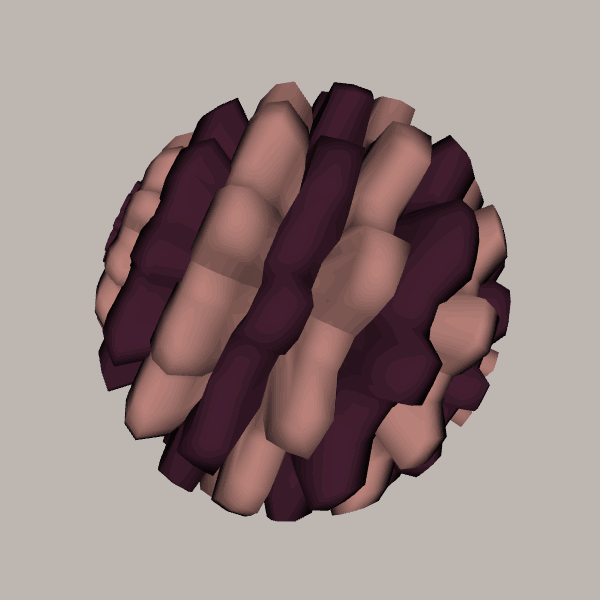
Background: light